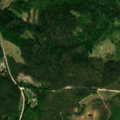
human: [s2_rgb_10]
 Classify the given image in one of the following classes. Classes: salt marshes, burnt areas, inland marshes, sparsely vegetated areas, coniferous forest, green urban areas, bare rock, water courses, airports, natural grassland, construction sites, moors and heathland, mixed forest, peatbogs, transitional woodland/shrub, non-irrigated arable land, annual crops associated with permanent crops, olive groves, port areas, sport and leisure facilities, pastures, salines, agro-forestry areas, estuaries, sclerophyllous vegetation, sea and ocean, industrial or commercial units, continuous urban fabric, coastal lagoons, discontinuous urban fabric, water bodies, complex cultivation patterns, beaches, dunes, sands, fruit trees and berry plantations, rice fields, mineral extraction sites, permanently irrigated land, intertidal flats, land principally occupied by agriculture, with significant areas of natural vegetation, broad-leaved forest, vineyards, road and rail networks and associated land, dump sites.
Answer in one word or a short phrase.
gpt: coniferous forest, mixed forest